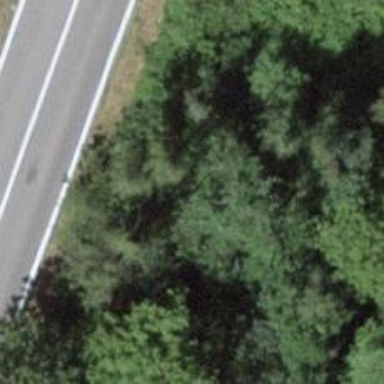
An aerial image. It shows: Bus stop along the road.